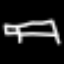
Label: bed